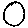
Label: circle